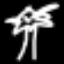
Label: palm tree